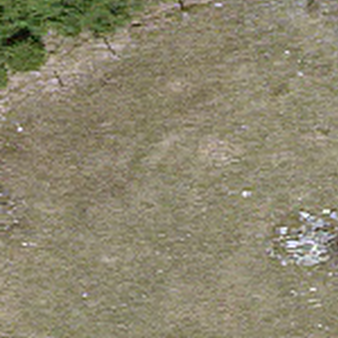
Label: other